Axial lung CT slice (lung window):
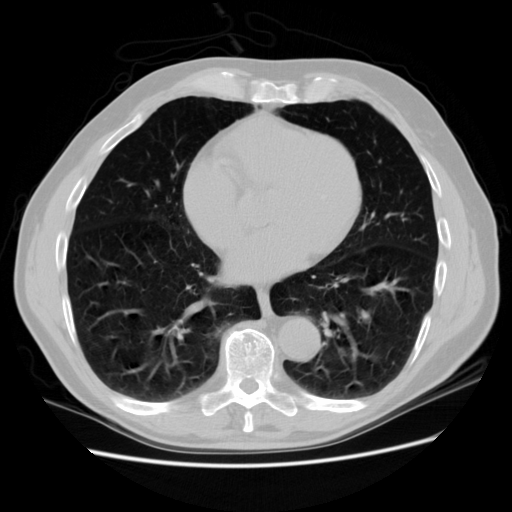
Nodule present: no